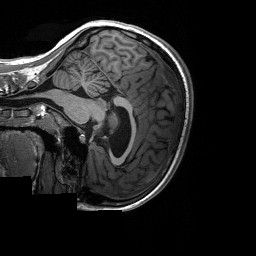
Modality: T1w
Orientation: sagittal
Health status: ill
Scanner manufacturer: siemens
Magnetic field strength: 3 T
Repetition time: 2.3 s
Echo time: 0.00226 s